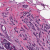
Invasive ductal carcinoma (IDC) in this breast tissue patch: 0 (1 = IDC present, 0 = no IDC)